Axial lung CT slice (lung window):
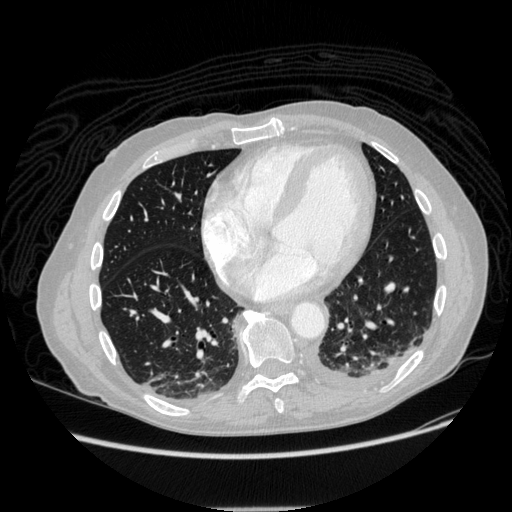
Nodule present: no